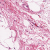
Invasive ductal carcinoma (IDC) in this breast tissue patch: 0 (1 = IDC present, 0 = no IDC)